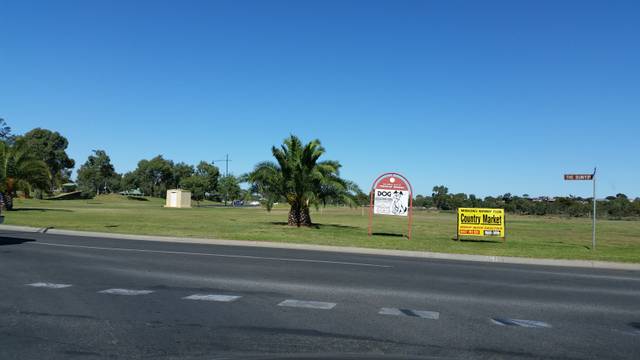
Region: Australia
Coordinates: -35.121, 139.281